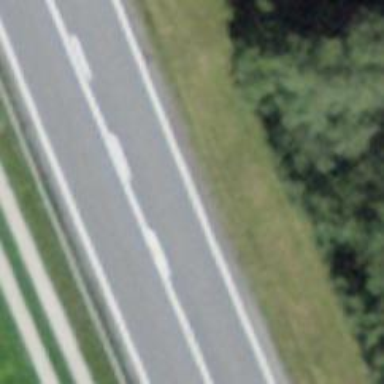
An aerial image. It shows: Asphalt road classified as primary highway.